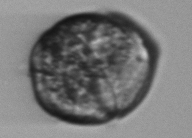
Label: Margalefidinium